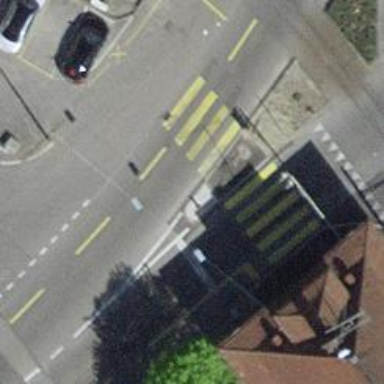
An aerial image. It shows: Traffic calming island.